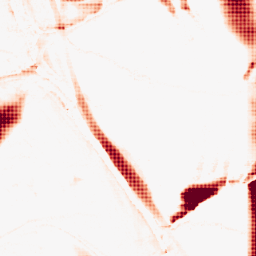
Category: morphological
Decomposition family: morphological_rect
Decomposition parameters: operation: opening
width: 50
height: 5
Upsampling method: sinc_hamming
Upsampling parameters: scale: 4
kernel_size: 4
Upsampling scale: 4